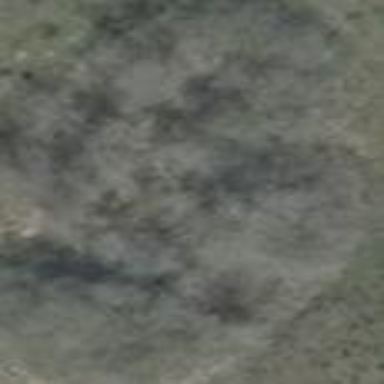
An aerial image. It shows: Forest area.